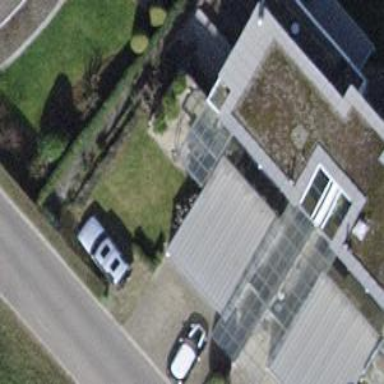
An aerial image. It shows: Garage.